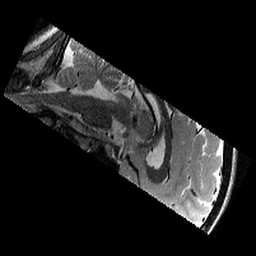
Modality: T2w
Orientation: sagittal
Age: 12
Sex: female
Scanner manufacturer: siemens
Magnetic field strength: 3 T
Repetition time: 9.23 s
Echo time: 0.067 s